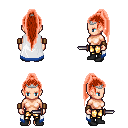
a pixel art fantasy rpg character, female body template, human, light skin, white trimmed cape, gold greaves, red extra-long topknot hairstyle, silver tiara, leather bracers, black shoes, dagger, four views (front, back, left, right), 2x2 character sprite sheet, small pixel art, hard edges, no anti-aliasing